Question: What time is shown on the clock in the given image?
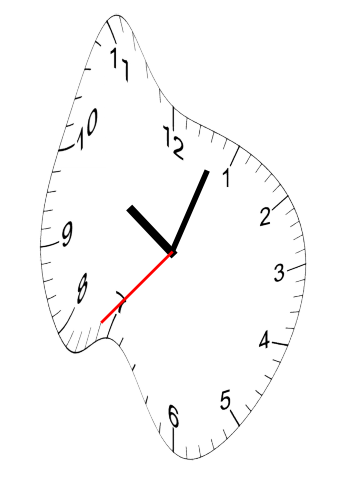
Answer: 10:03:37